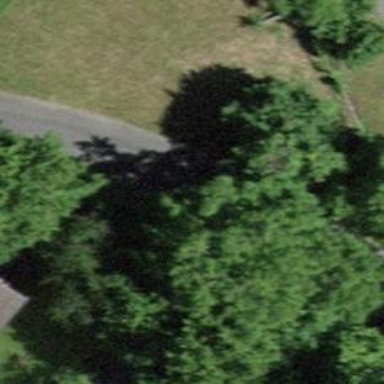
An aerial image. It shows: Paved residential road.